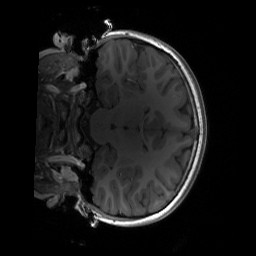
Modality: T1w
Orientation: coronal
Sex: female
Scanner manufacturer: siemens
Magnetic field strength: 3 T
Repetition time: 1.9 s
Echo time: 0.00243 s